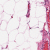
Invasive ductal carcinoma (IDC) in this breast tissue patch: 0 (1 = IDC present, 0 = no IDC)